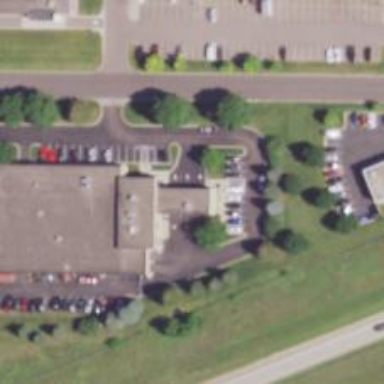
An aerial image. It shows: Car rental service.